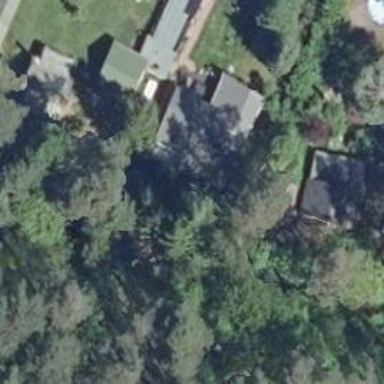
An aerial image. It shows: Simple house.